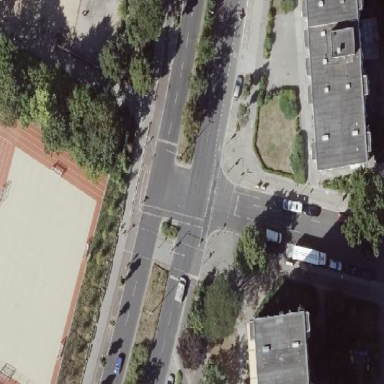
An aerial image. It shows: Junction.